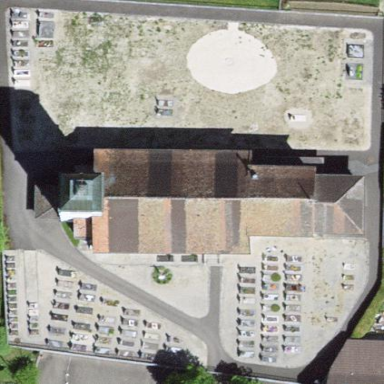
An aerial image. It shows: Cemetery.